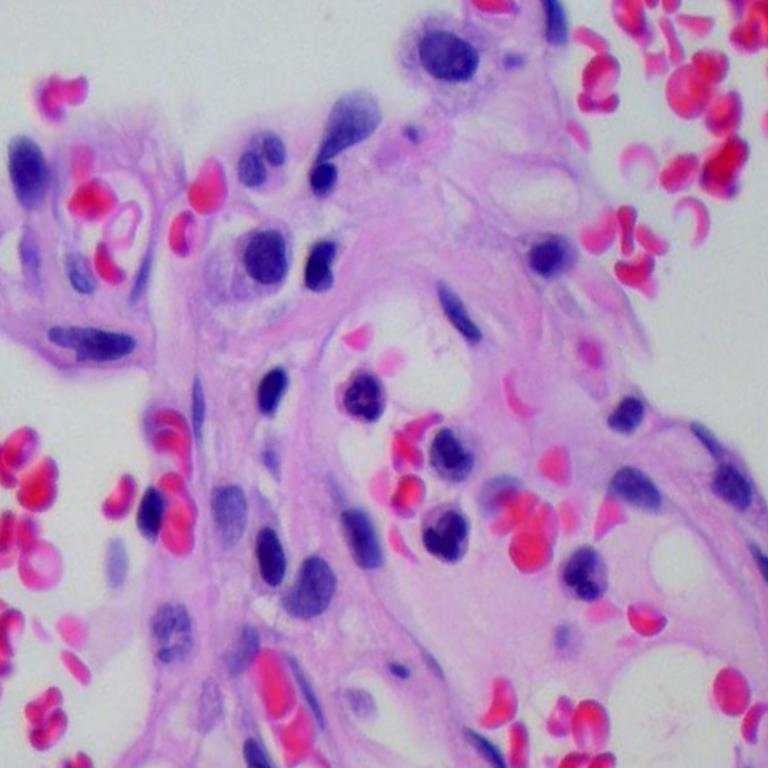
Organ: lung
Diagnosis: benign